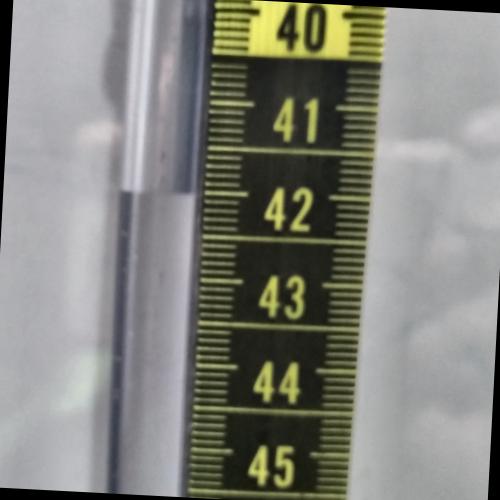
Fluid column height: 42.0 cm